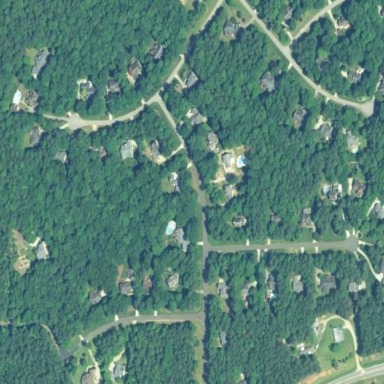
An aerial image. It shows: Residential area within neighborhood.